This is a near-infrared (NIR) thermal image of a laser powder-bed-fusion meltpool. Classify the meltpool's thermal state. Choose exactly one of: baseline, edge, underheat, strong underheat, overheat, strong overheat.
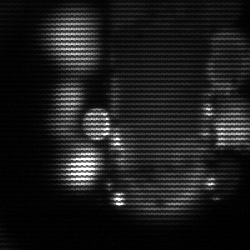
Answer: strong underheat